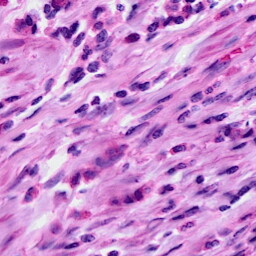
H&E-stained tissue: Cervix